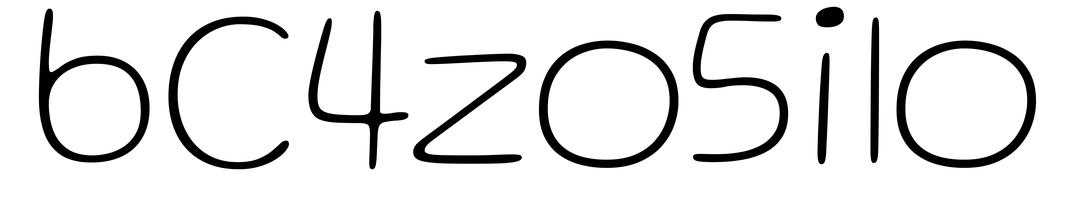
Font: Gluten_Thin